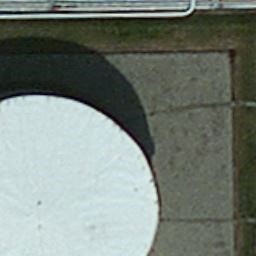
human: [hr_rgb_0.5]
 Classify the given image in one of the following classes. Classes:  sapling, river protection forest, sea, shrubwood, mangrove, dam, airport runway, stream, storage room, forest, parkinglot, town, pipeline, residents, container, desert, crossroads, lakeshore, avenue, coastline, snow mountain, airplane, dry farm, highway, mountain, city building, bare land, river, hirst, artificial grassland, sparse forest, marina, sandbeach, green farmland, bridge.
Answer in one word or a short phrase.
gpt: storage room